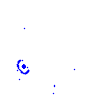
Particle: proton